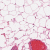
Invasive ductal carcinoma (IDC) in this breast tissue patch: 0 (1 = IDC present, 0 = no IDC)